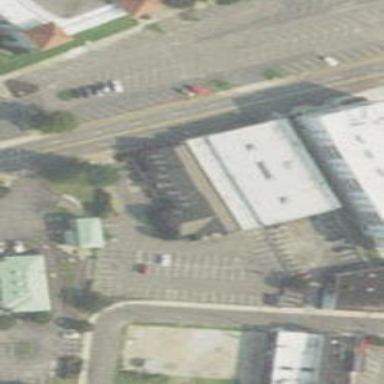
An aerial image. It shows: Commercial building.